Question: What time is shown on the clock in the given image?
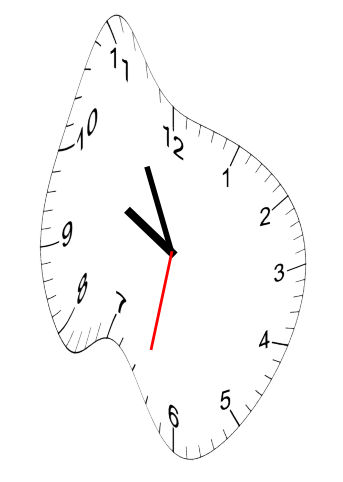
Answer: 09:55:32